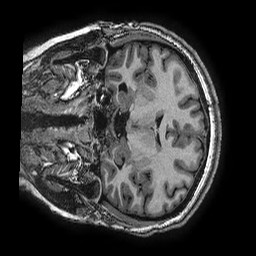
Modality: T1w
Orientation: coronal
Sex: female
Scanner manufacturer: ge
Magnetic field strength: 3 T
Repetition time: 0.0077 s
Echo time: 0.003436 s